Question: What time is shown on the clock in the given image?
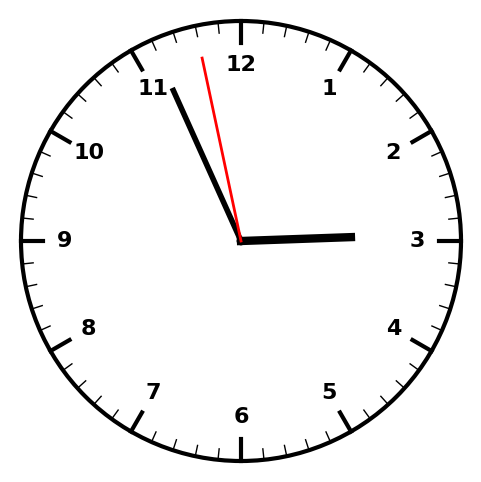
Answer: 02:55:58